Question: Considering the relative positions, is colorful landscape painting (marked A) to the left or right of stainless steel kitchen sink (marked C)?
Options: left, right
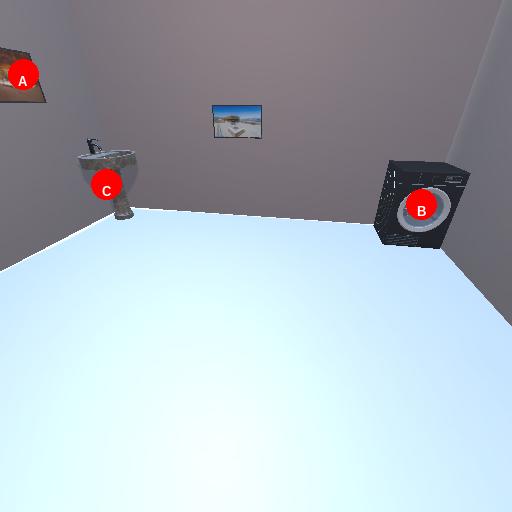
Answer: left